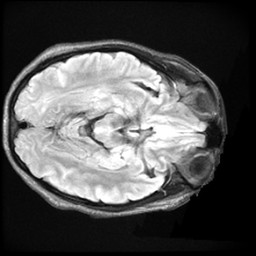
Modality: FLAIR
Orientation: axial
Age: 31
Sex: female
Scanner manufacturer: ge
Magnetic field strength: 3 T
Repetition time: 11 s
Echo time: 0.1497 s